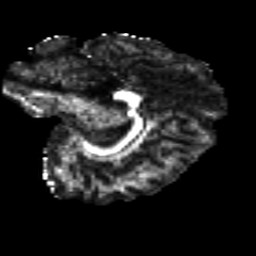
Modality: FA
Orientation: sagittal
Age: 19
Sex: female
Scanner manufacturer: siemens
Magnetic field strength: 3 T
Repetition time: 8.8 s
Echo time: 0.085 s